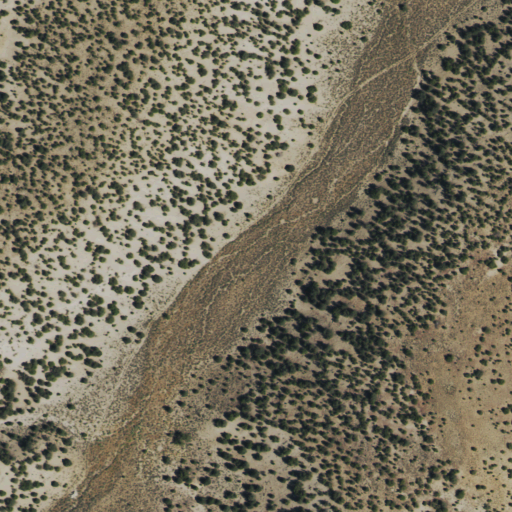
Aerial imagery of valley in Nevada named North Sixmile Canyon containing shrub and evergreen forest